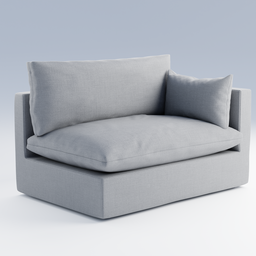
Label: furniture